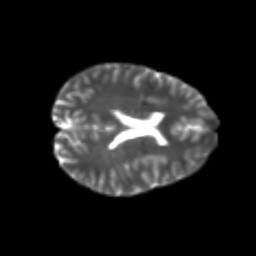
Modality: T2w
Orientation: axial
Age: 25
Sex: female
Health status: healthy
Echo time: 0.074 s